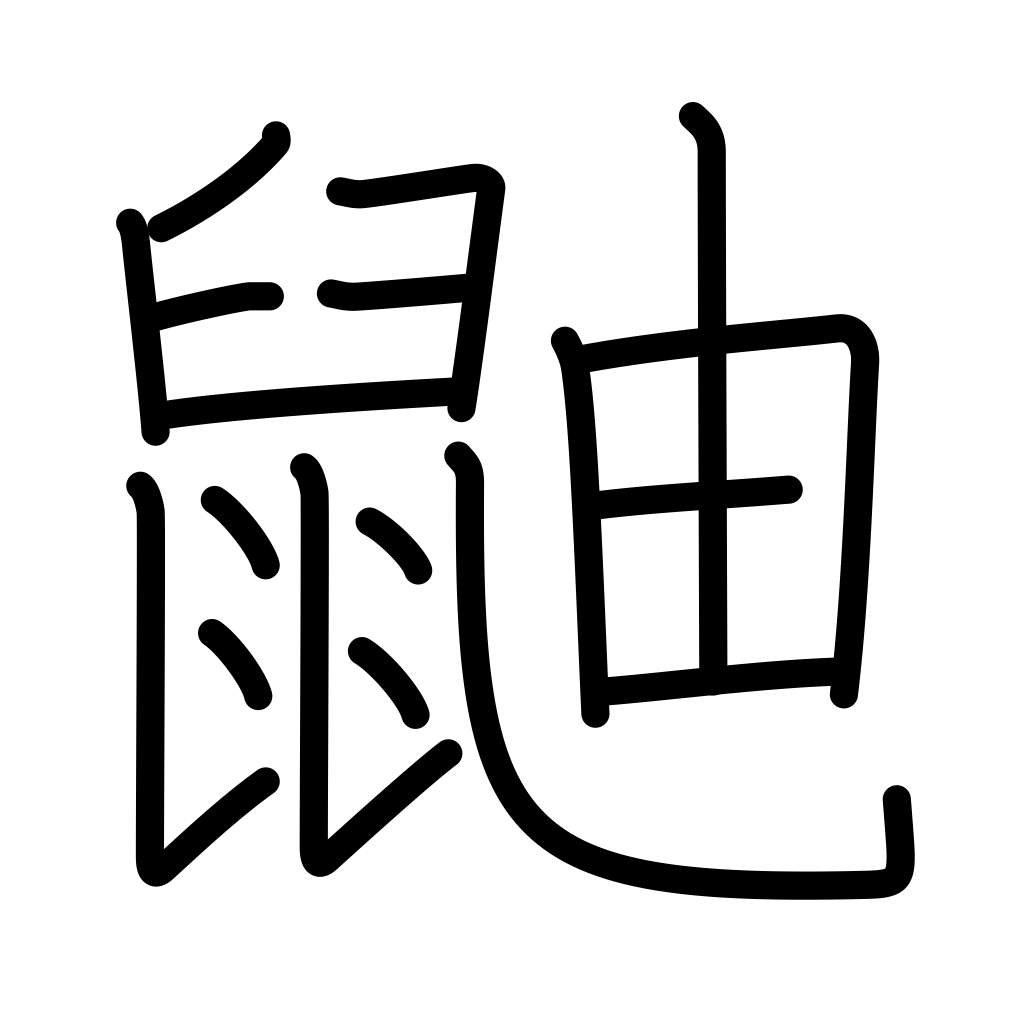
Meaning: weasel, skunk, ermine